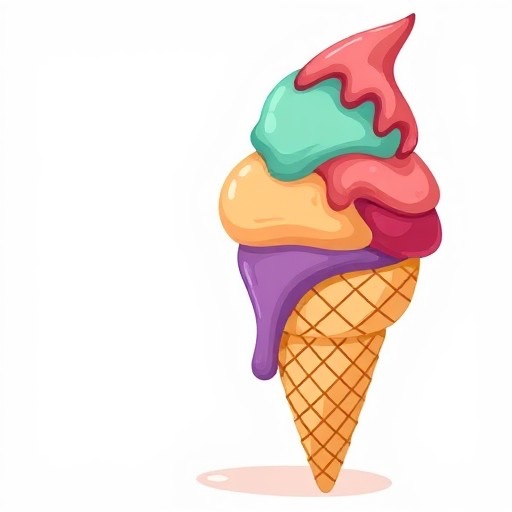
Category: Summer